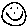
Label: smiley face